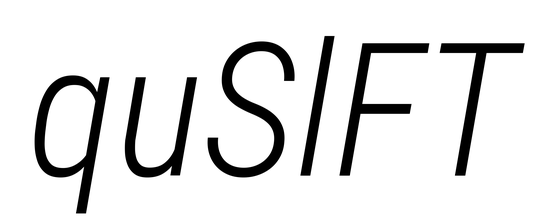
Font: Roboto-Italic_Condensed_Light_Italic